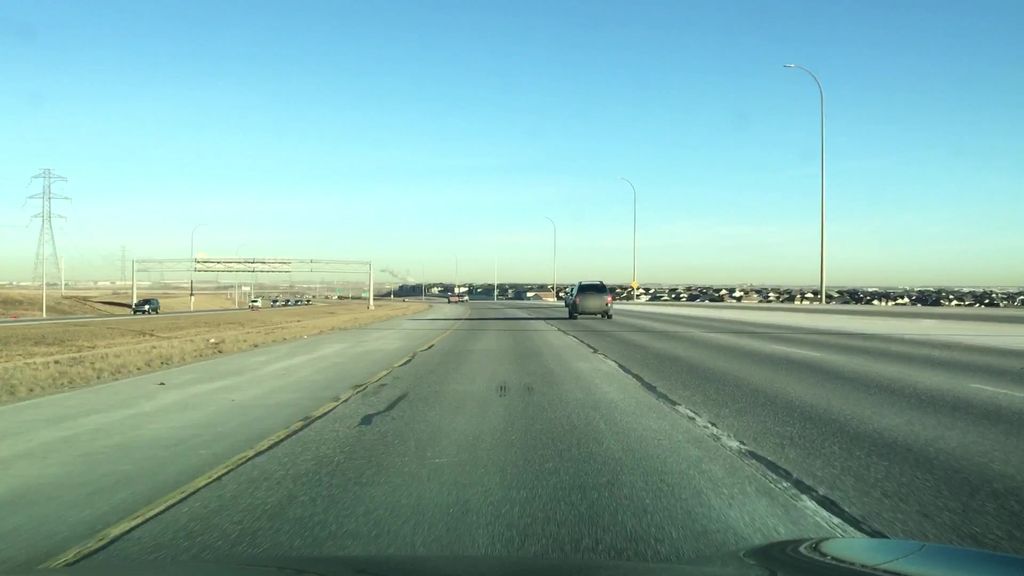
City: calgary